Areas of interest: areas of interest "Train Station"
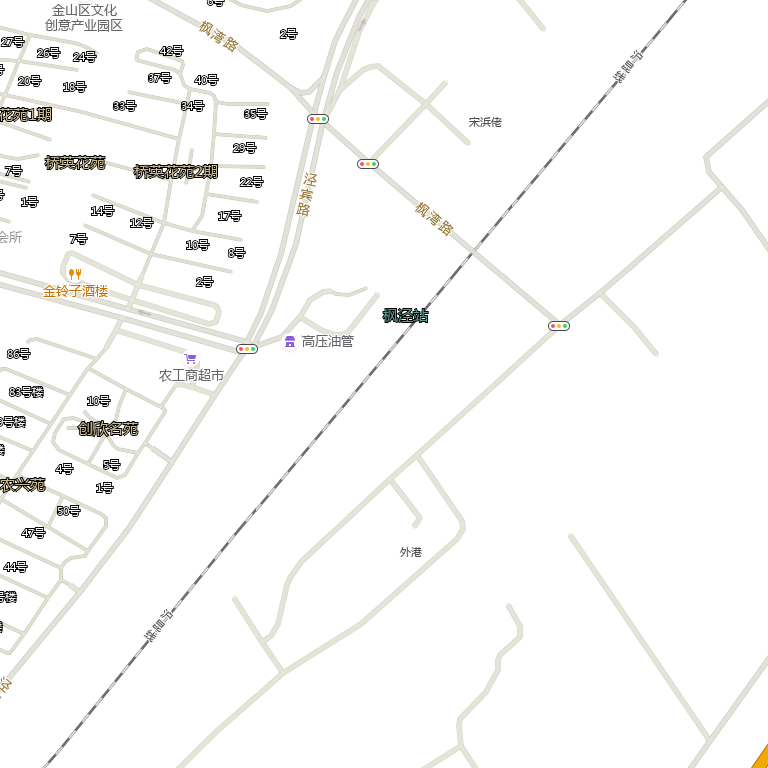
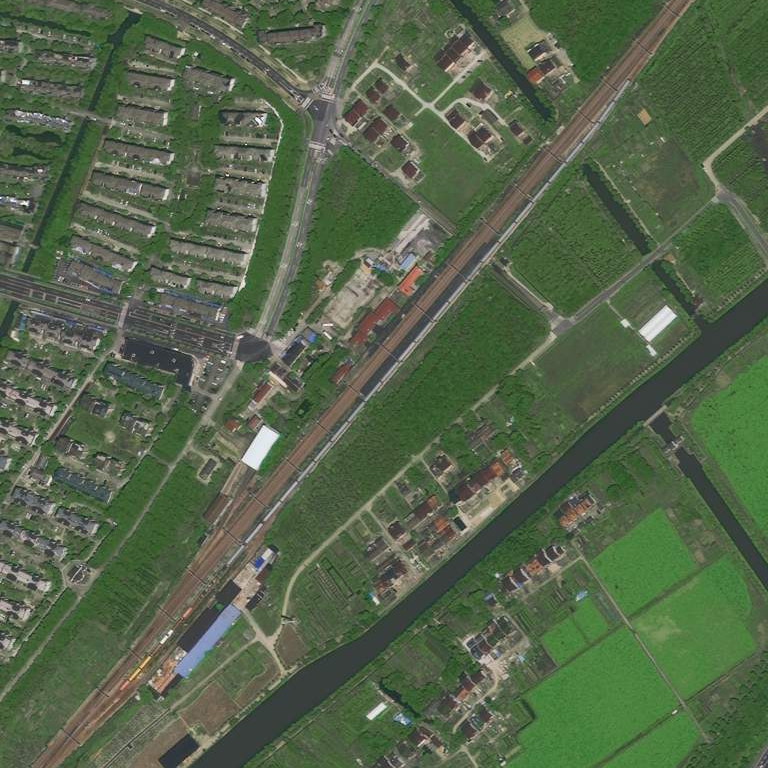